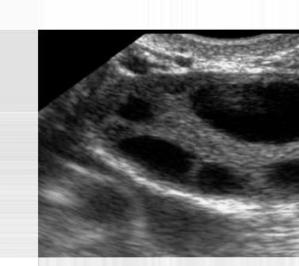
Label: infected